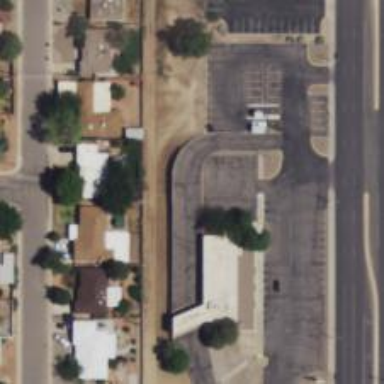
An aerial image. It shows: Alleyway designated as service road.